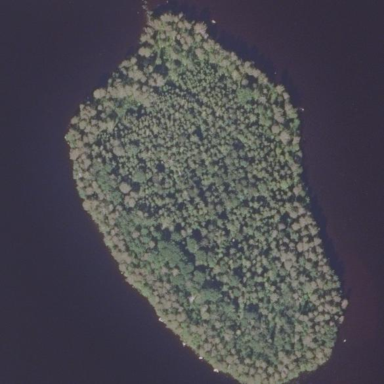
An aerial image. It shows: Image showing island.